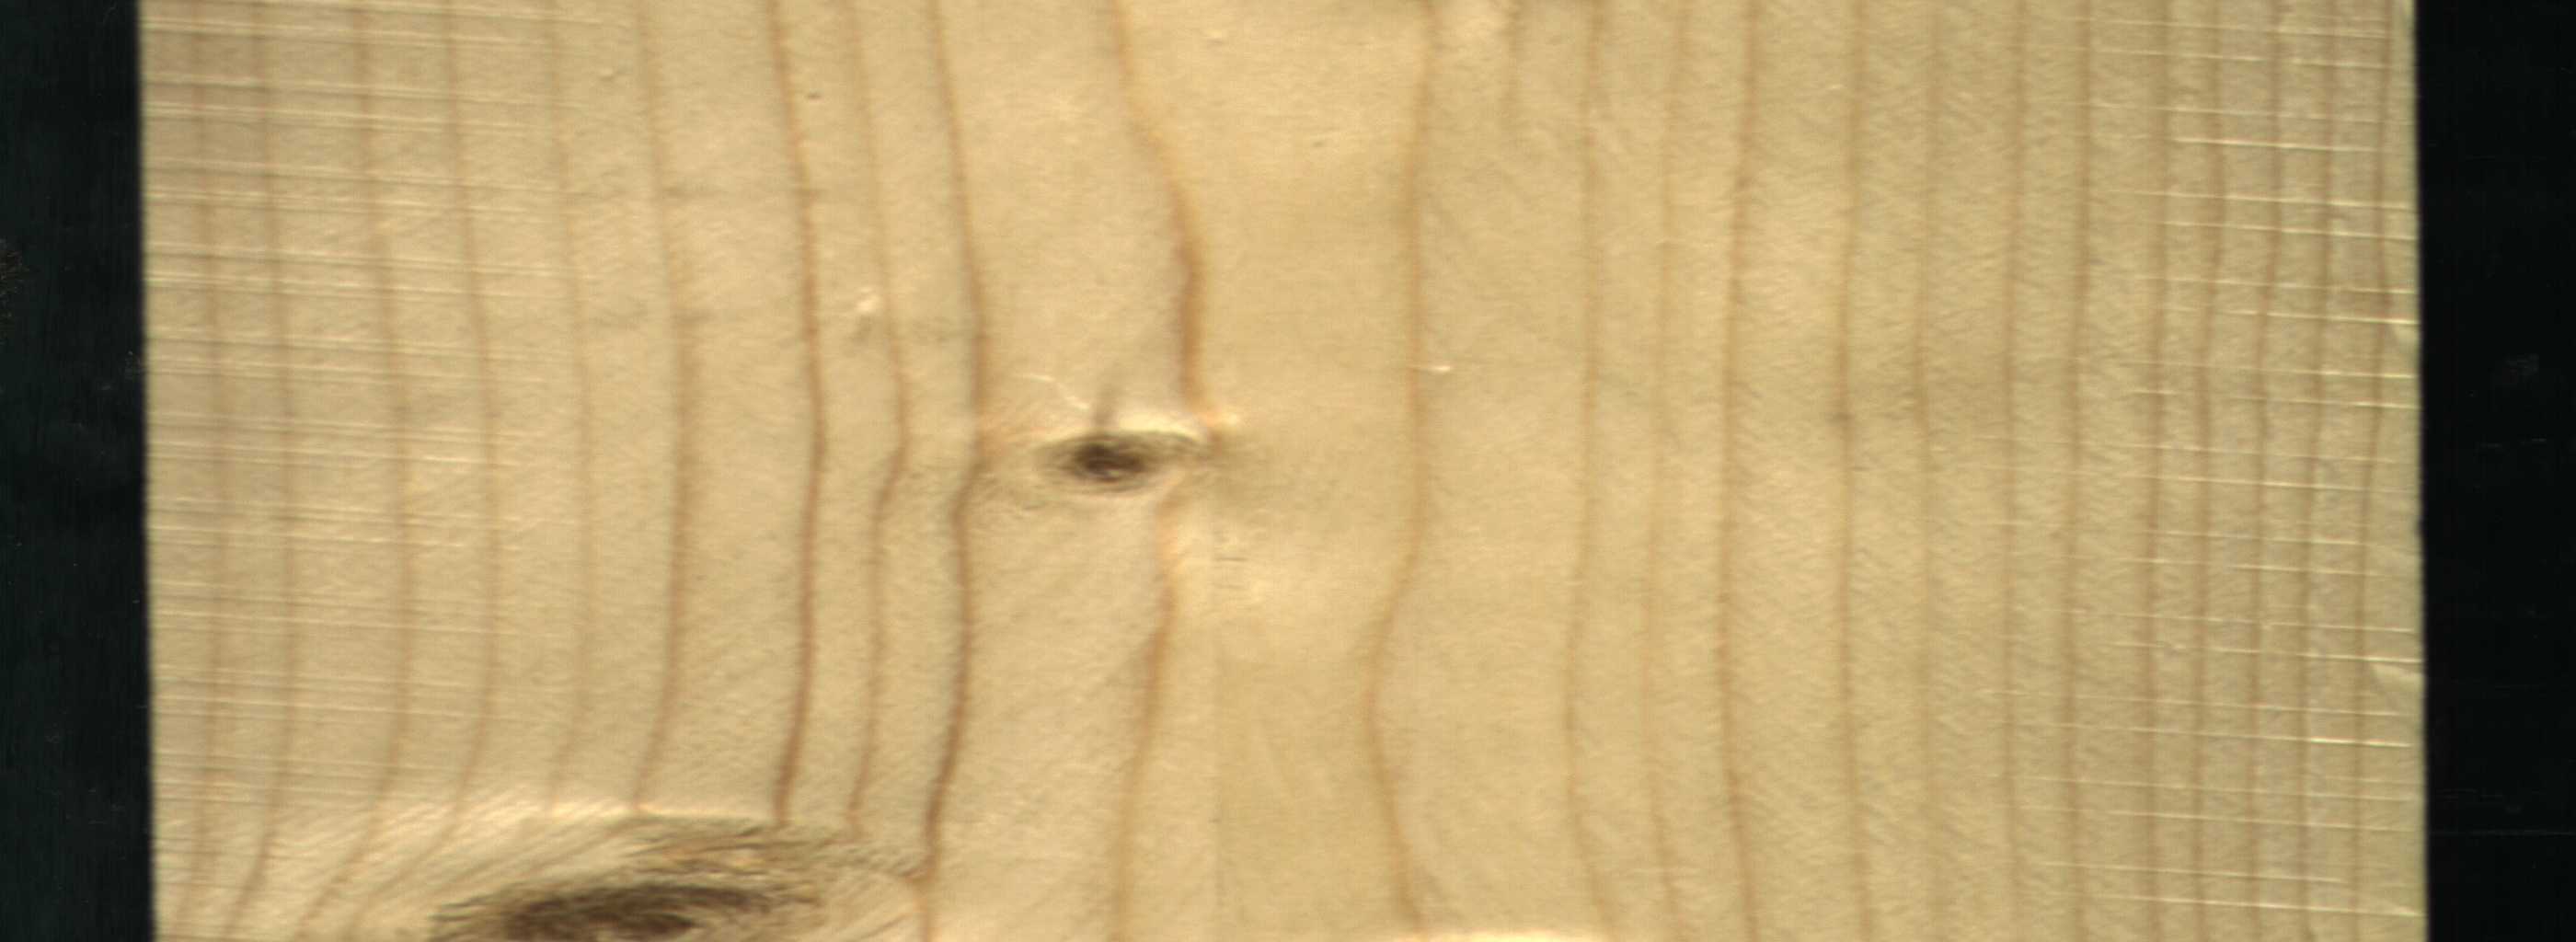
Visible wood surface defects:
Dead_Knot
Live_Knot